Interaction volume radius: 5 \u00c5
Interaction volume height: 15 \u00c5
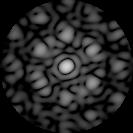
Disorder parameter: 0.5865